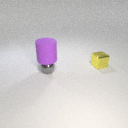
small gray metal sphere below large purple rubber cylinder